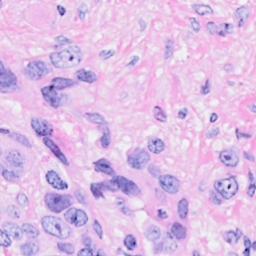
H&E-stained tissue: Breast